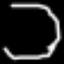
Label: octagon